Question: What is the number of red dots?
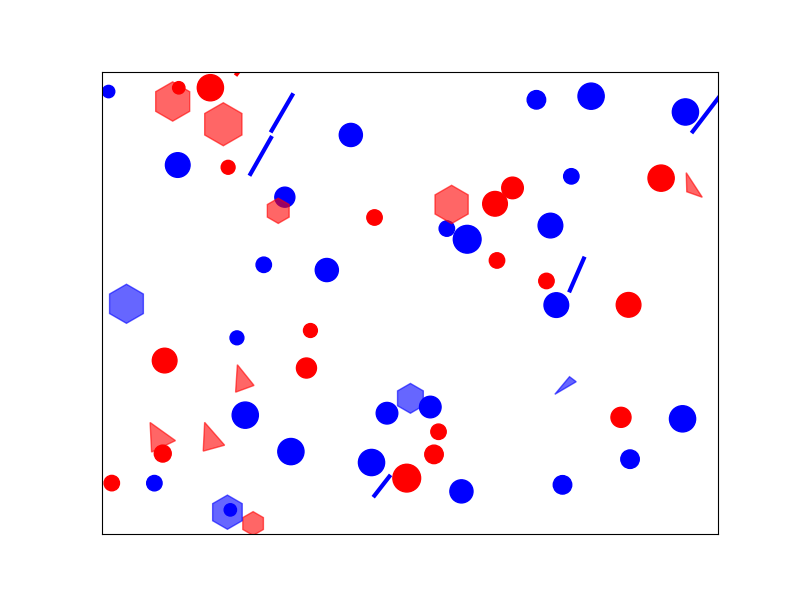
Answer: 19